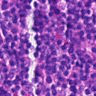
Metastatic tissue present: no